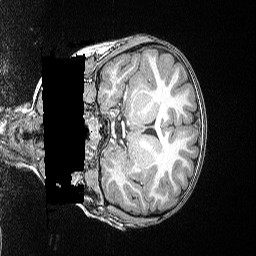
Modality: T1w
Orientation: coronal
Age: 83
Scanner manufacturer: siemens
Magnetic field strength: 3 T
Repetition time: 2.5 s
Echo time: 0.00347 s